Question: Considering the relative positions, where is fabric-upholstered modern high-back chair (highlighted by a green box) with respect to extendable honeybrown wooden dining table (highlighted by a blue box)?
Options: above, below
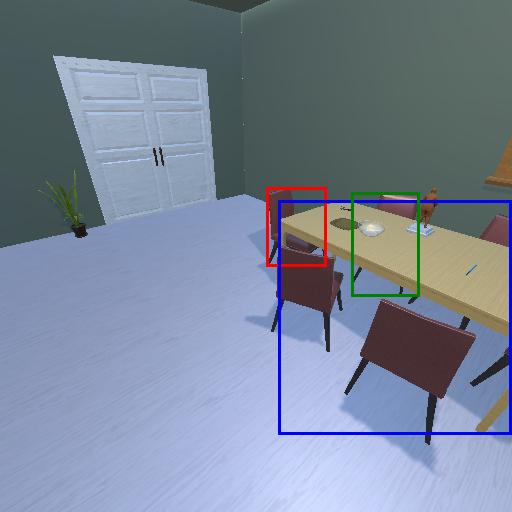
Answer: above